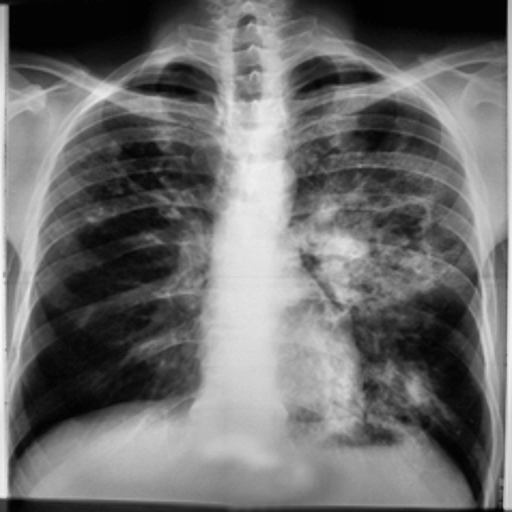
Finding: TUBERCULOSIS